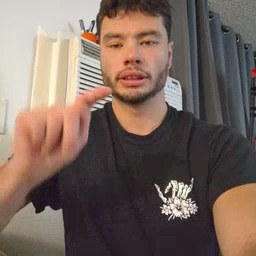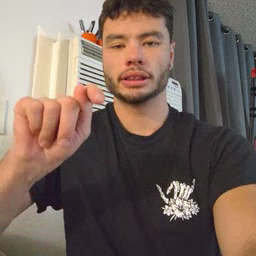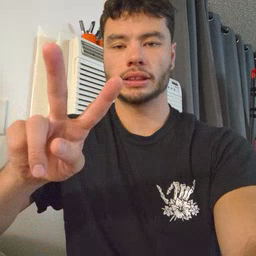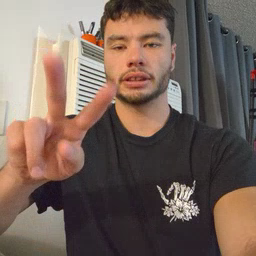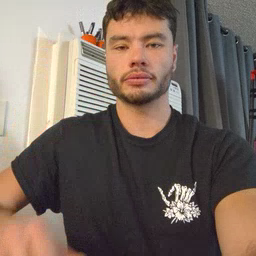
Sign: TV